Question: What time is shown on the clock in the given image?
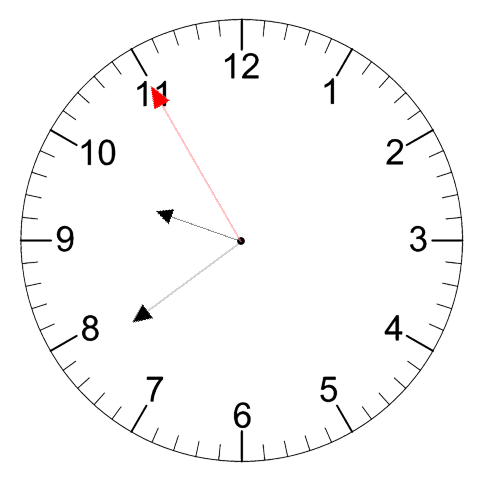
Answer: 09:38:55